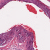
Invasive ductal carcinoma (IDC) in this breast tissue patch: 0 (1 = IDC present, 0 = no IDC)